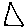
Label: triangle